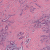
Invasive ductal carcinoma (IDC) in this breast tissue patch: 1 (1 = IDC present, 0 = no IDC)